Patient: sex M, age 57
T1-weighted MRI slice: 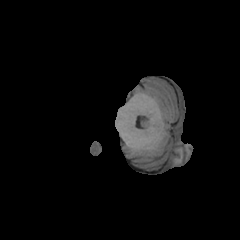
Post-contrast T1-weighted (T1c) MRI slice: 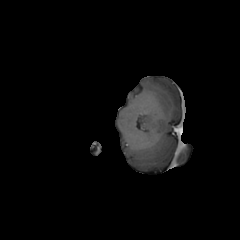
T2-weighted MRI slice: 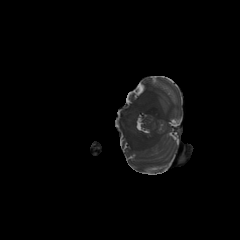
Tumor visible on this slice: no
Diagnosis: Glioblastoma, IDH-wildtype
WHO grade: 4